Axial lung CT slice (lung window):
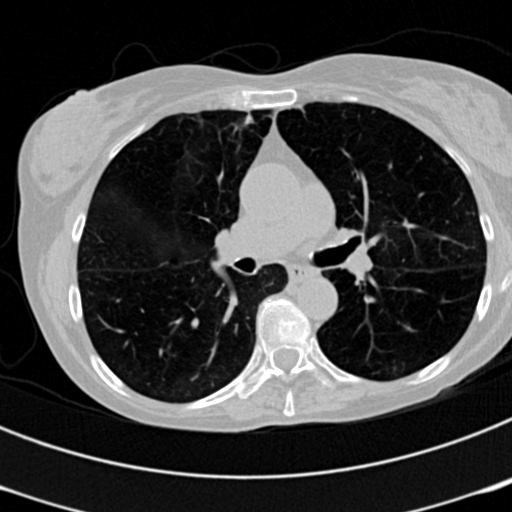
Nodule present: no